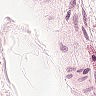
Metastatic tissue present: no